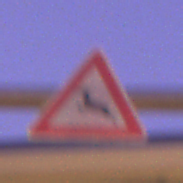
Verkehrszeichen: WildwechselRechts
Umgebung: Outdoor, Urban
Tageszeit: Night
Wetter: Clear
Licht: Artificial
Jahreszeit: NotSpecified
Kontrast: HighContrast